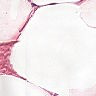
Metastatic tissue present: no